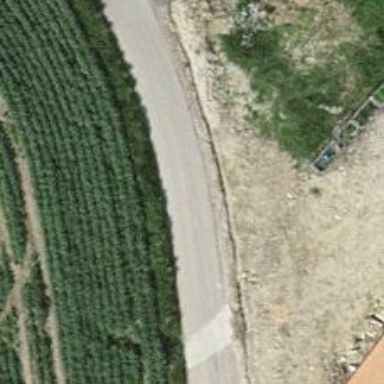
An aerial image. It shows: Service road with grade 1 tracktype.